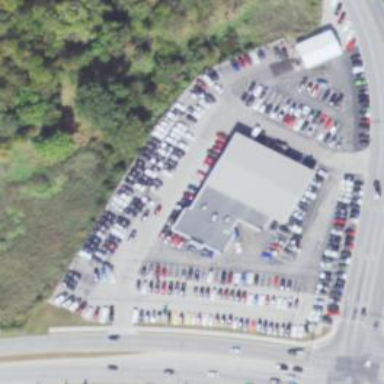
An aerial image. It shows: Car shop building.